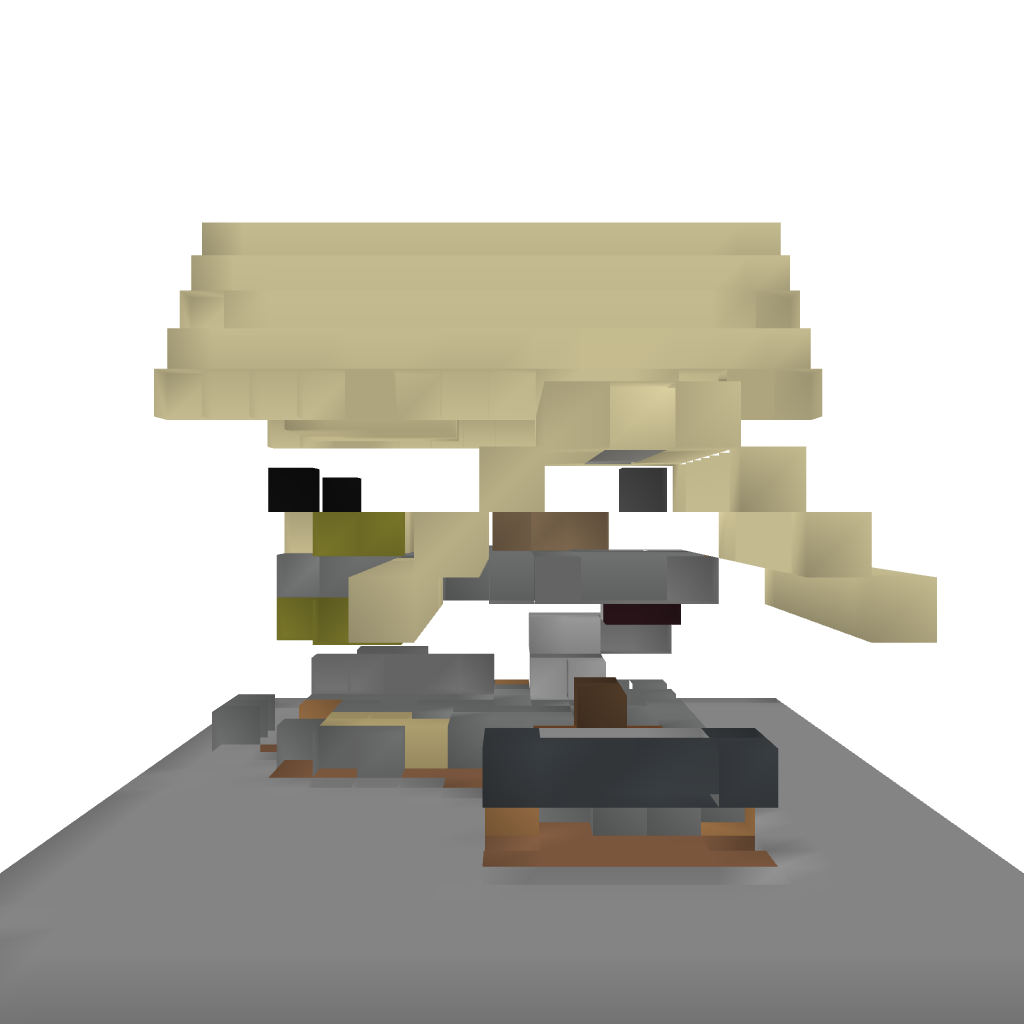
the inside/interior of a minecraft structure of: mansion 2